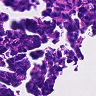
Metastatic tissue present: no